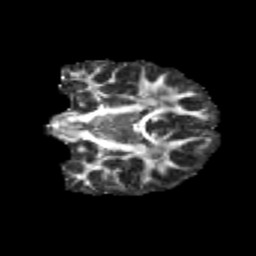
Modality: FA
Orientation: coronal
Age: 13
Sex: male
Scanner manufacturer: siemens
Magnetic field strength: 3 T
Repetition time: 3.8 s
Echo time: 0.07 s